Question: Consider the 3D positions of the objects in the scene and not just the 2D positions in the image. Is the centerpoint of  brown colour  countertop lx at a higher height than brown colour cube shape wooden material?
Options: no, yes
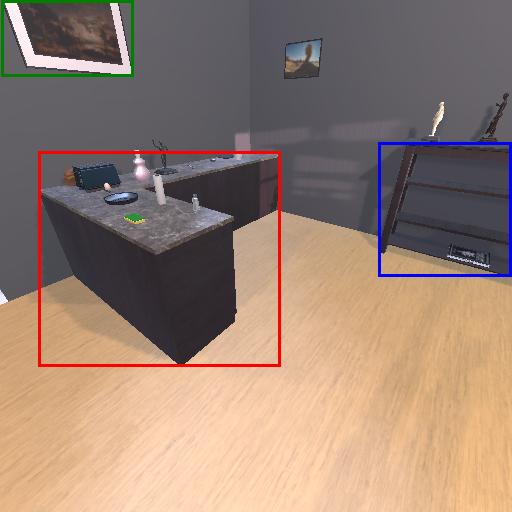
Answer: no